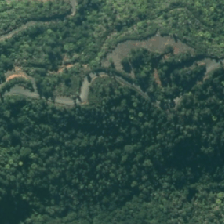
Land cover: broadleaved_indigenous_hardwood